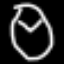
Label: clock